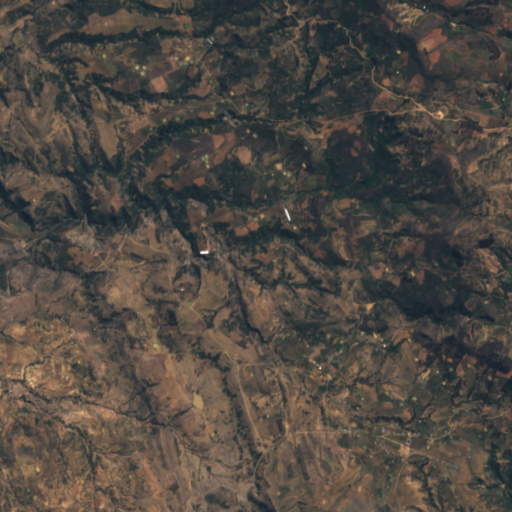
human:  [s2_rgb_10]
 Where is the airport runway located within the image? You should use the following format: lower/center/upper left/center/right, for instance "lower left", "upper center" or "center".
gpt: The airport runway is located in the lower right of the image.
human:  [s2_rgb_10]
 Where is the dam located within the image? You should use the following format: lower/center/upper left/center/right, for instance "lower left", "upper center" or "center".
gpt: The dam is located in the lower center of the image.
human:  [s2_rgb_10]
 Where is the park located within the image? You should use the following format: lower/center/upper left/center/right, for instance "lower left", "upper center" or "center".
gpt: The park is located in the upper center of the image.
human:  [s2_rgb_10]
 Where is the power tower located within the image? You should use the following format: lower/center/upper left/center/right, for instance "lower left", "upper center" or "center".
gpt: There is no power tower in the image.